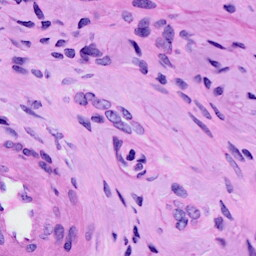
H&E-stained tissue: Cervix